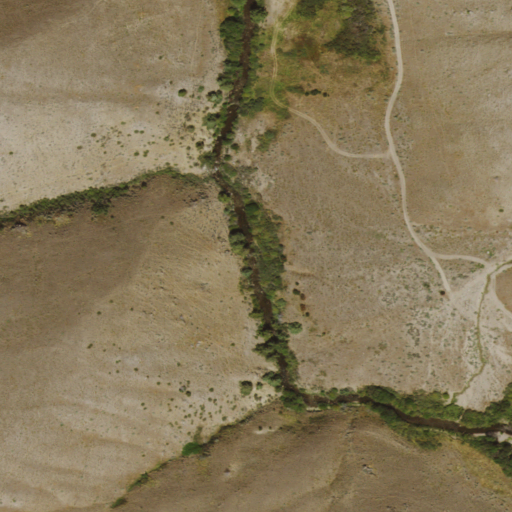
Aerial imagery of valley in Nevada named Rocky Gulch containing grassland and shrub